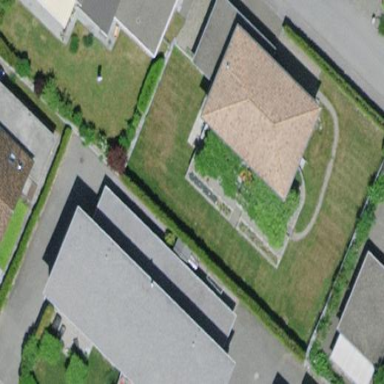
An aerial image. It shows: View of roof of building.